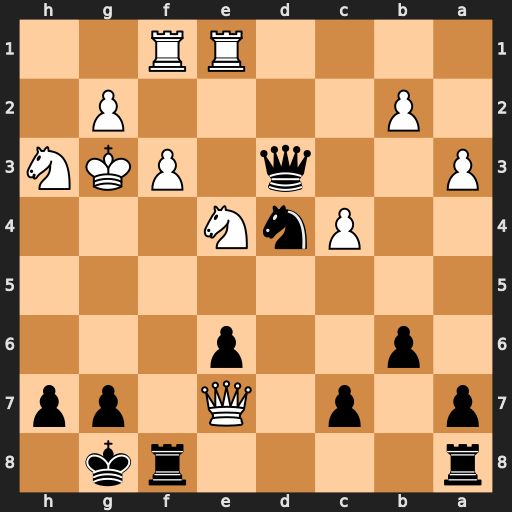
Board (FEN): r4rk1/p1p1Q1pp/1p2p3/8/2PnN3/P2q1PKN/1P4P1/4RR2
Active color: b
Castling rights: -
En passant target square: -
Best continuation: Nf5+ Kh2 Nxe7